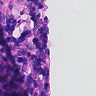
Metastatic tissue present: no